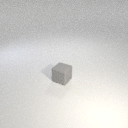
small gray rubber cube